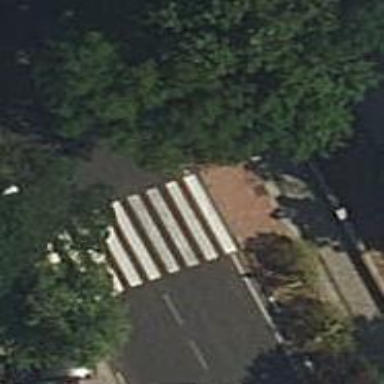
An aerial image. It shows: Uncontrolled crossing on the road.